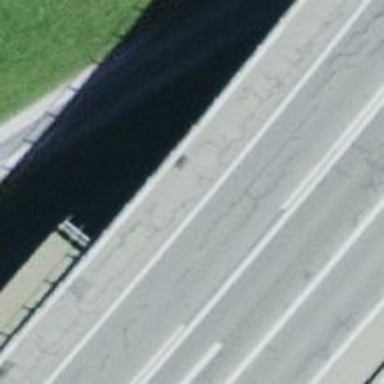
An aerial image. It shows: Motorway link bridge.